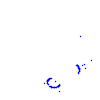
Particle: proton